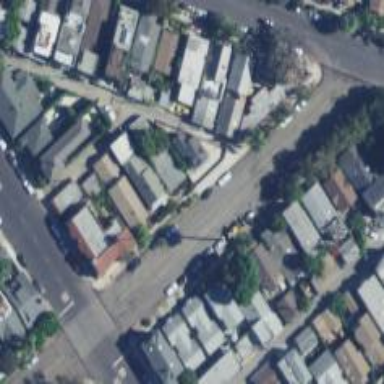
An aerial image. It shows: Alley classified as service road.